Field crop: maize
Growth stage: 2
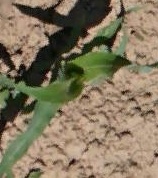
Species: maize